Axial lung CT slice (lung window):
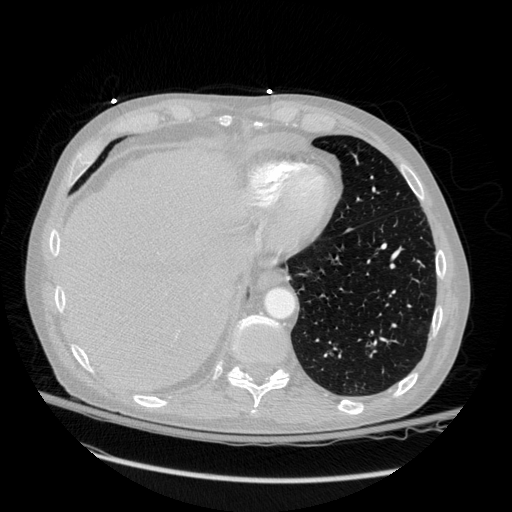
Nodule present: yes
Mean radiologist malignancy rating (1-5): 2